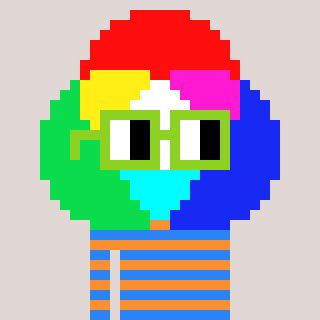
a pixel art character with square light green glasses, a color circle-shaped head and a orange-colored body on a warm background